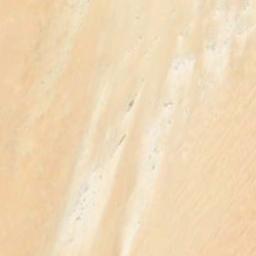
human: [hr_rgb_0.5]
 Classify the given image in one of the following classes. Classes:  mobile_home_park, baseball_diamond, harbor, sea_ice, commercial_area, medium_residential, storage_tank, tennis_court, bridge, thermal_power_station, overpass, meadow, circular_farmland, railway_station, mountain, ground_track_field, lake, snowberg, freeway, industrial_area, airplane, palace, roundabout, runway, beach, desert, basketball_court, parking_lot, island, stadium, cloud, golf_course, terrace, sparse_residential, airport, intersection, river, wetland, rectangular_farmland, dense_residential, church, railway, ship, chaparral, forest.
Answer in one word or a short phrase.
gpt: desert